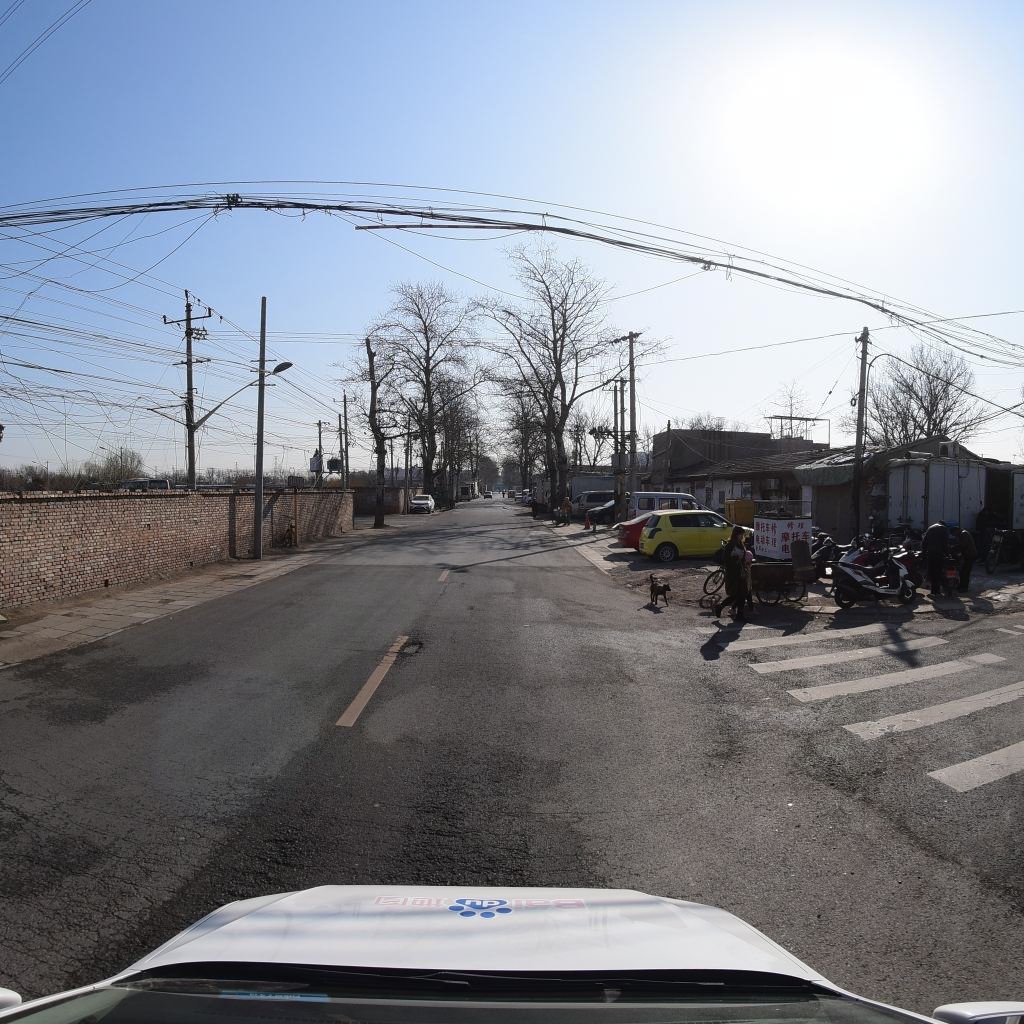
Region: Fengtai
Road damage annotations: alligator crack, transverse crack, pothole